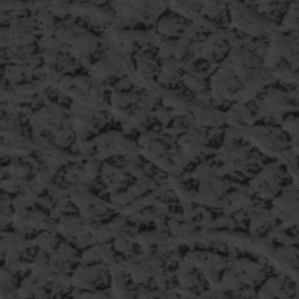
Label: frost